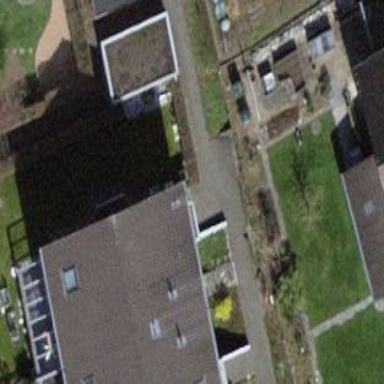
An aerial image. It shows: Building with tiled roof.